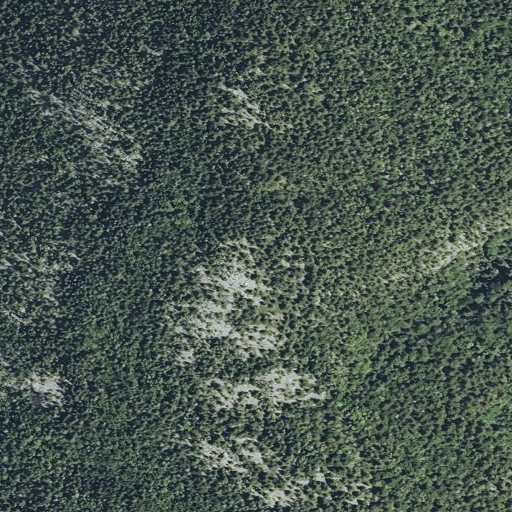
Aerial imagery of mountain in Maine named Lobster Mountain containing evergreen forest, mixed forest, shrub, and deciduous forest